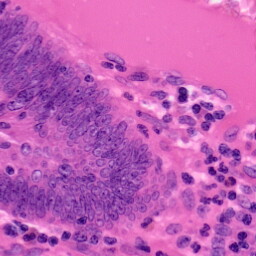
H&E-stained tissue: Colon